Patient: sex F, age 56
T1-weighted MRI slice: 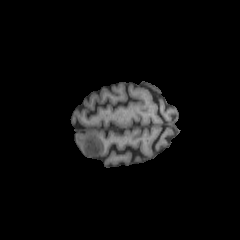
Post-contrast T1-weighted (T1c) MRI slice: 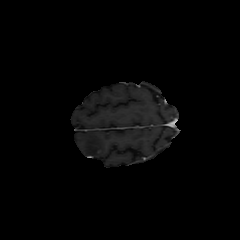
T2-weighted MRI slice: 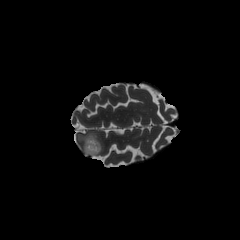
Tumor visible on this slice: yes
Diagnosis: Oligodendroglioma, IDH-mutant, 1p/19q-codeleted
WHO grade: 2